Current action and preconditions to check: trajectory_clear

Your task: For each precondition in the list above, predict whether it will hold at this action.

Consider the current scene as observed from the mobile robot's camera, and analyze the predicted future states of all dynamic agents (e.g., people, animals, vehicles, or any moving entities) within the NEXT SECOND.

IMPORTANT: Only answer "very likely" if you are absolutely certain—based on strong, clear evidence—that a dynamic agent will violate the precondition in the predicted future state. Do NOT answer "very likely" for unlikely, ambiguous, or low-probability risks.

Ask yourself for each precondition: Is there a high probability, with clear and convincing evidence, that the predicted future states of any dynamic agent will interfere with the predicted future state of the currently executing action within the NEXT SECOND, causing that precondition to fail?

Assess the risk level based on these predictions. Use "likely" or "very likely" if motions create a clear risk of interference.

Use "neutral" or "improbable" if agents are nearby but their predicted paths are clearly diverging or non-conflicting.

Failure Risk Categories: "very improbable", "improbable", "neutral", "likely", "very likely"

Answer Format: Output ONLY the probability_of_failure value from these categories: "very improbable", "improbable", "neutral", "likely", "very likely"

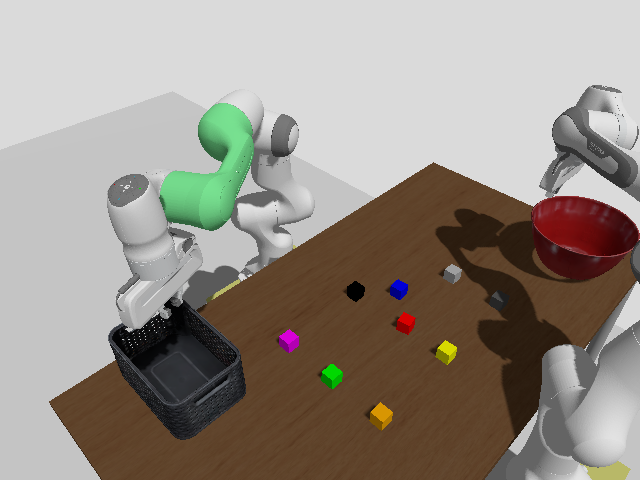

Answer: very improbable